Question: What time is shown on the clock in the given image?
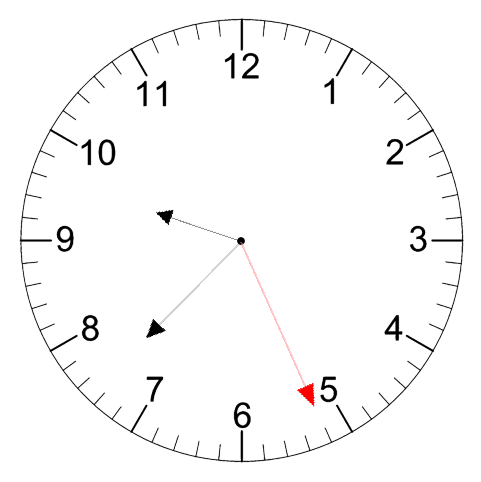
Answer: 09:37:26